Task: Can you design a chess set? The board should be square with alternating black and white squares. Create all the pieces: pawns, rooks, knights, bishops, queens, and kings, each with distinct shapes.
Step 5573:
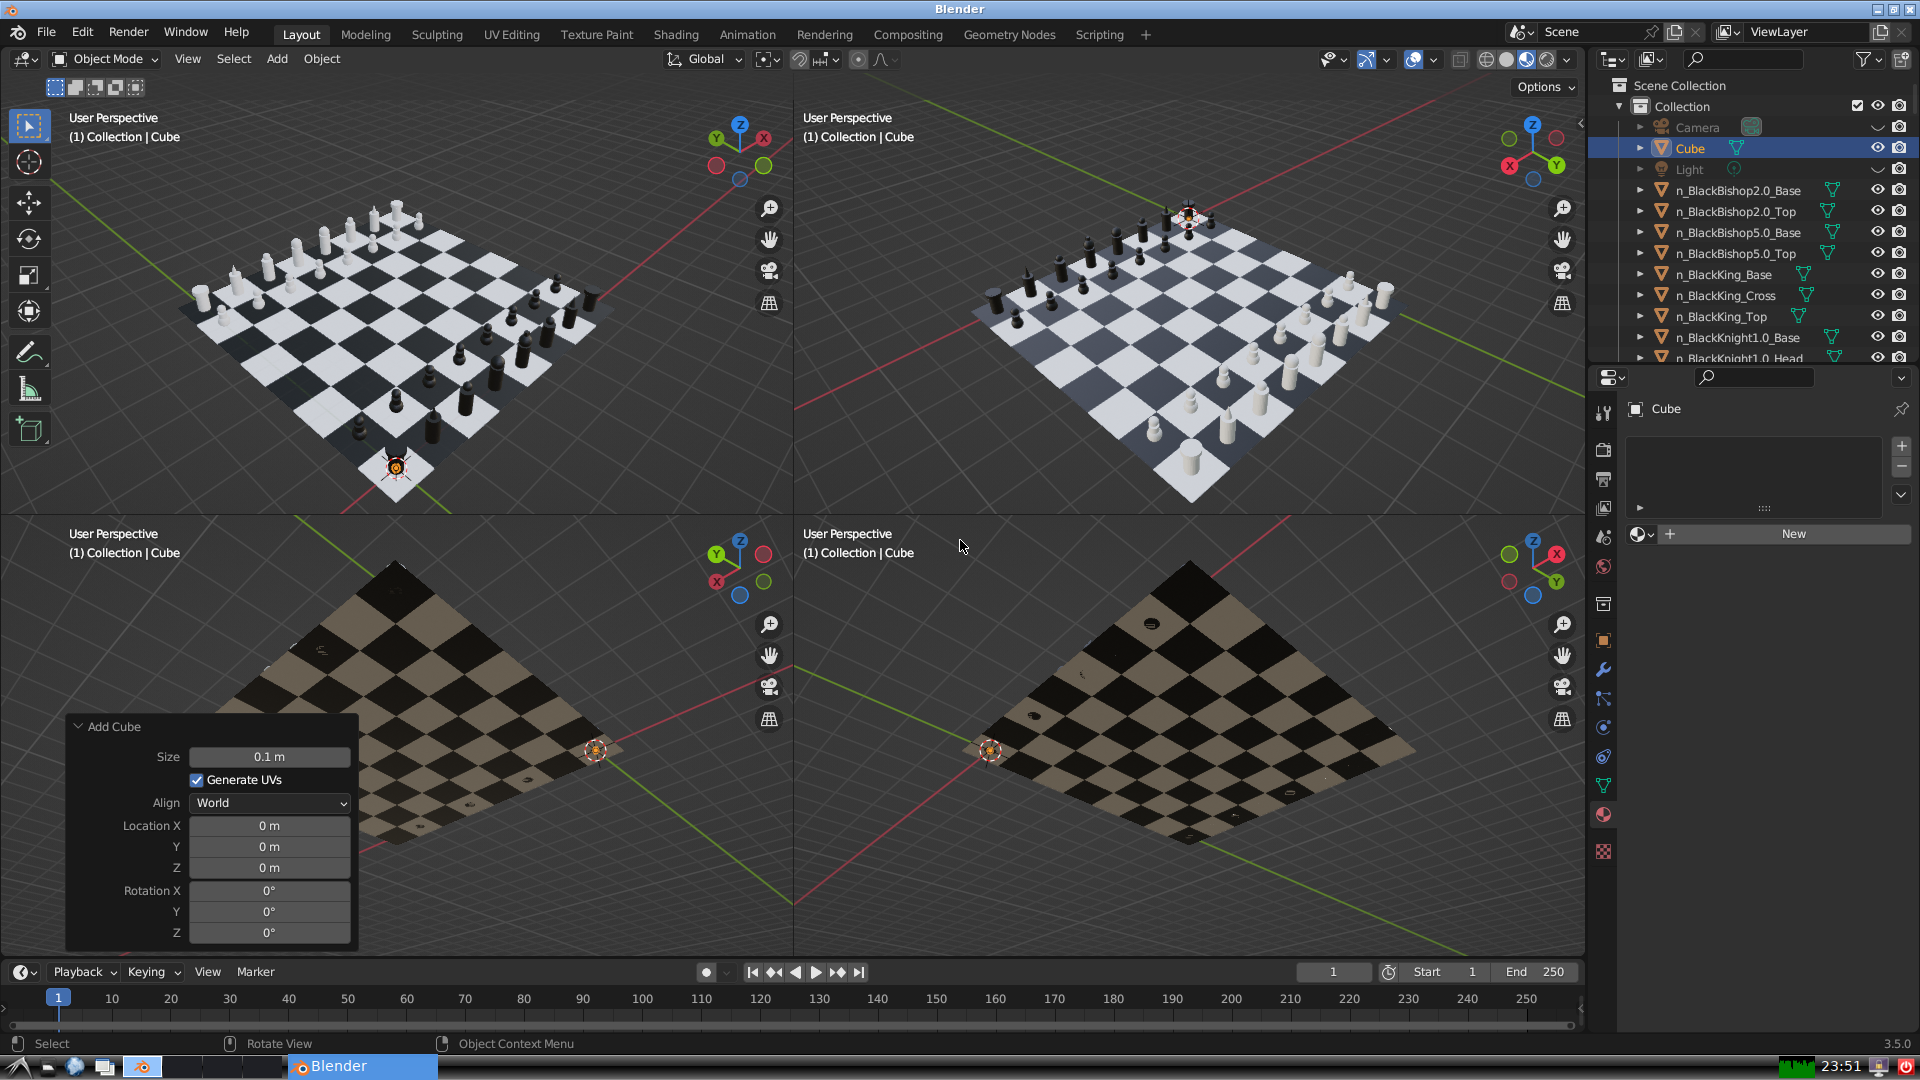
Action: {"mouse_move": [270, 826]}